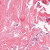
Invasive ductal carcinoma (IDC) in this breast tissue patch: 1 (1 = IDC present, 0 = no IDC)